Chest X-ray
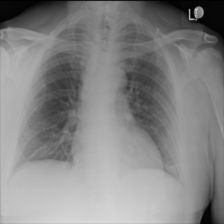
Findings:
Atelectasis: negative
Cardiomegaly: negative
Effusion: negative
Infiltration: negative
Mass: negative
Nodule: negative
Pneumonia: negative
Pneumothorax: negative
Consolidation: negative
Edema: negative
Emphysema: negative
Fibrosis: negative
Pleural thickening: negative
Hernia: negative